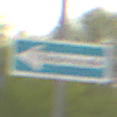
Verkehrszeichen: EinbahnstrasseLinksweisend
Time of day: MorningAfternoon
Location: Outdoor (Nature)
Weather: Overcast
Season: NotSpecified
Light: Natural